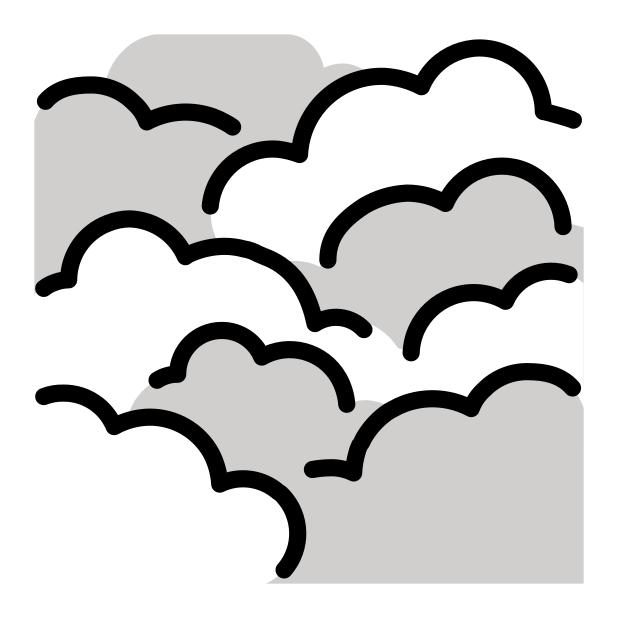
Emoji: 🌫
Name: fog
Unicode: 0x1f32b